Question: i have coding a web application which has multi user. they are select data or insert data every thing is that. But selecting some data need too many time such as using LINQ or mathematical calculation. i thing that:
my user1 :
'''
select * from MyTable -----> save as caching via proxy server in machine
'''
my user2 :
'''
select * from MyTable2 -----> save as caching via proxy server in machine
'''
my user3 :
'''
insert into MyTable2 -----> Update caching(select * from MyTable2) via proxy server in machine
'''
How to write a proxy server to select Faster and update select result if another user update table?

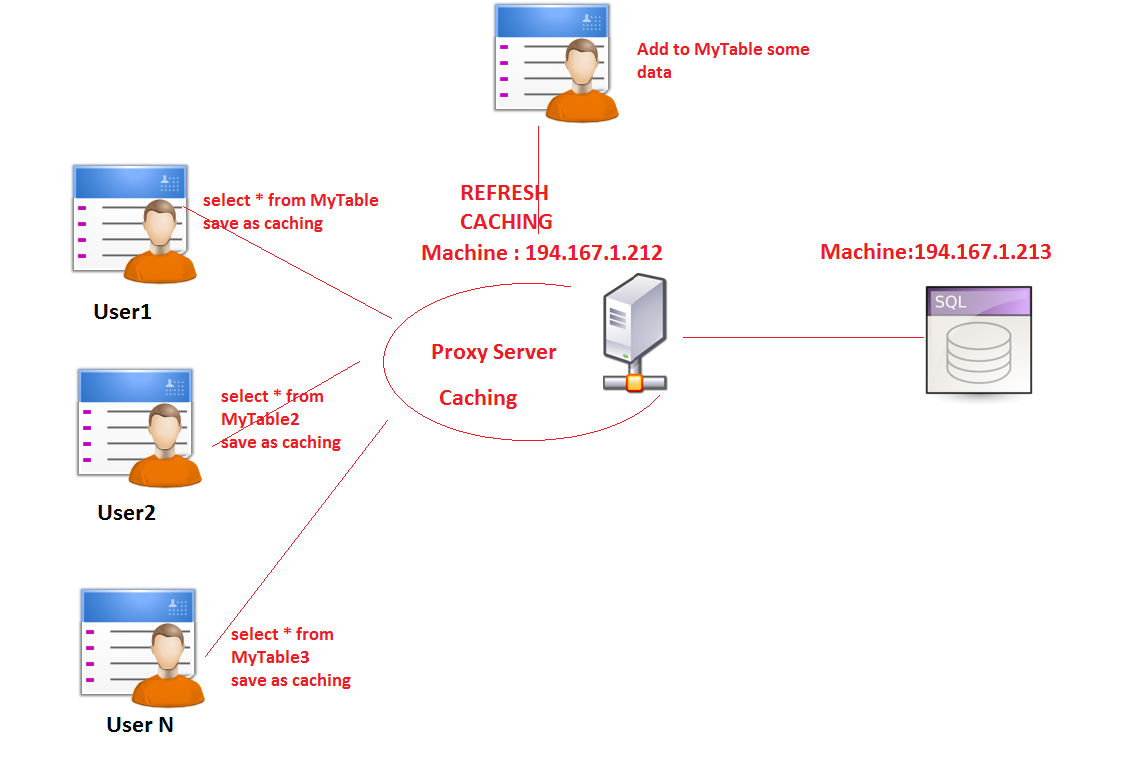
Answer: I guess I understand what you mean. If you want to achieve the result shown on your drawing, then one way would be to have server cache all the data which is requested by any machine. I think this is too much overhead in terms of the memory, but you can accomplish this in many ways. For example, create a proxy class which handles all database calls and then caches the results. Whenever next call is done, the handler class checks the proxy and returns if such exists; if not, then it makes a call and adds results to the cache.
BTW, I think this part is already taken into account by existing ORMs, no?